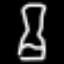
Label: hourglass